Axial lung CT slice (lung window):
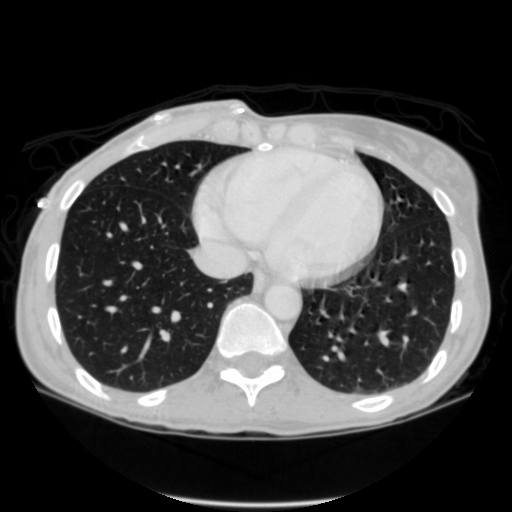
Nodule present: no